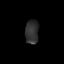
Tissue: lung
Cell type: Epithelial cells
Senescence score: 0.1947
Nuclear area (px): 316
Mean DAPI intensity: 48.063